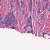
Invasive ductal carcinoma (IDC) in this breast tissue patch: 1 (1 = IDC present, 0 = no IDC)